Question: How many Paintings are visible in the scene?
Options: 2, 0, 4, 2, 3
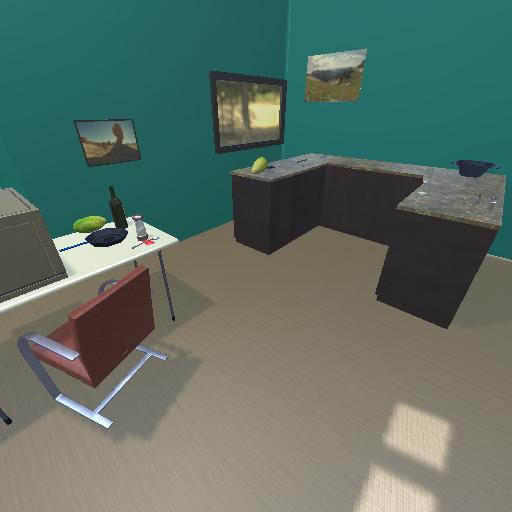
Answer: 2